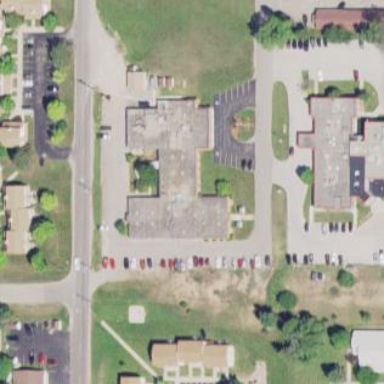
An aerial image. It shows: Nursing home building.